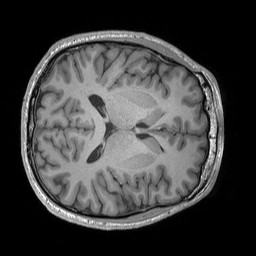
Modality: T1w
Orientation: axial